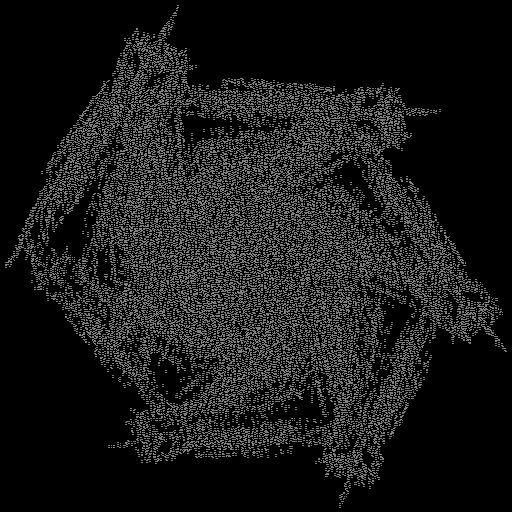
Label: morningglory